Question: I have this interface

I want to print all the data in the first tab (the first tab has a docked panel that has all the 'labels' and 'texboxes' in it) including the picture.
I have used
'''
private void printDocument1_PrintPage(object sender, System.Drawing.Printing.PrintPageEventArgs e)
{
if (tabControl1.SelectedIndex == 0)
{
string data = "Title : " + cmbTitle.Text + "
First Name : " + txtFirstName.Text + "
Last Name : " + txtLastName.Text + "
Middle Name : " + txtMiddleName.Text + "
Full Name : " + txtFullName.Text + "
Nick Name : " +
txtNick.Text + "
Gender : " + cmbGender.Text + "
Country : " + cmbHomeCountry.Text + "
State : " + txtState.Text + "
Email Address : " + txtEmail.Text;
Image img = resizeImage(pictureBox1.Image, new Size(300, 300));
e.Graphics.DrawString("Personal Data for " + txtFullName.Text, new Font("Lucida Calligraphy", 20, FontStyle.Regular), Brushes.Black, 5, 5);
e.Graphics.DrawImage(img, 5, 70);
e.Graphics.DrawString(data, new Font("MS Reference Sans Serif", 20, FontStyle.Bold), Brushes.Black, 5, 420);
}
}
'''
This worked but i want to know if there is any better way to print the entire panel.
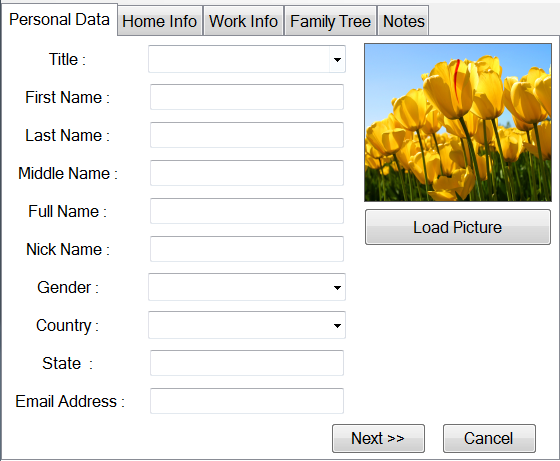
Answer: If you want to do a 'print screen' of the control you can use <URL>